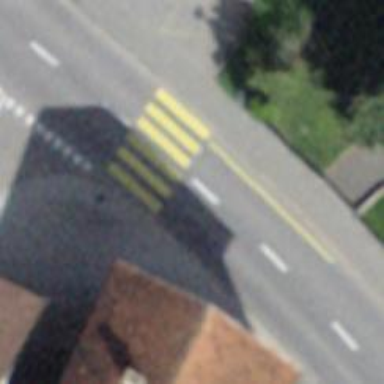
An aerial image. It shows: Marked road crossing.